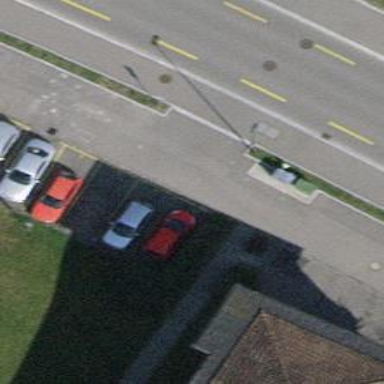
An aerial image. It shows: Road serving as parking aisle.